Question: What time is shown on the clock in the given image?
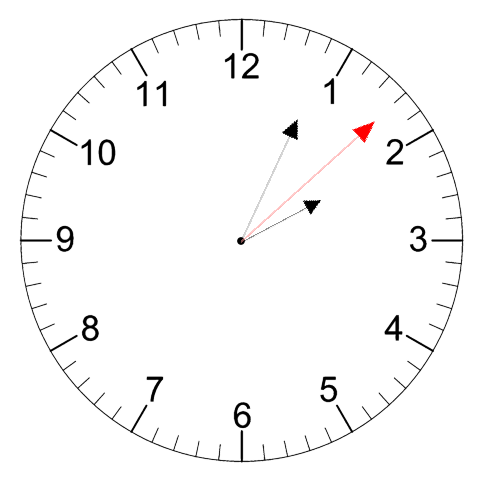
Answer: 02:04:08